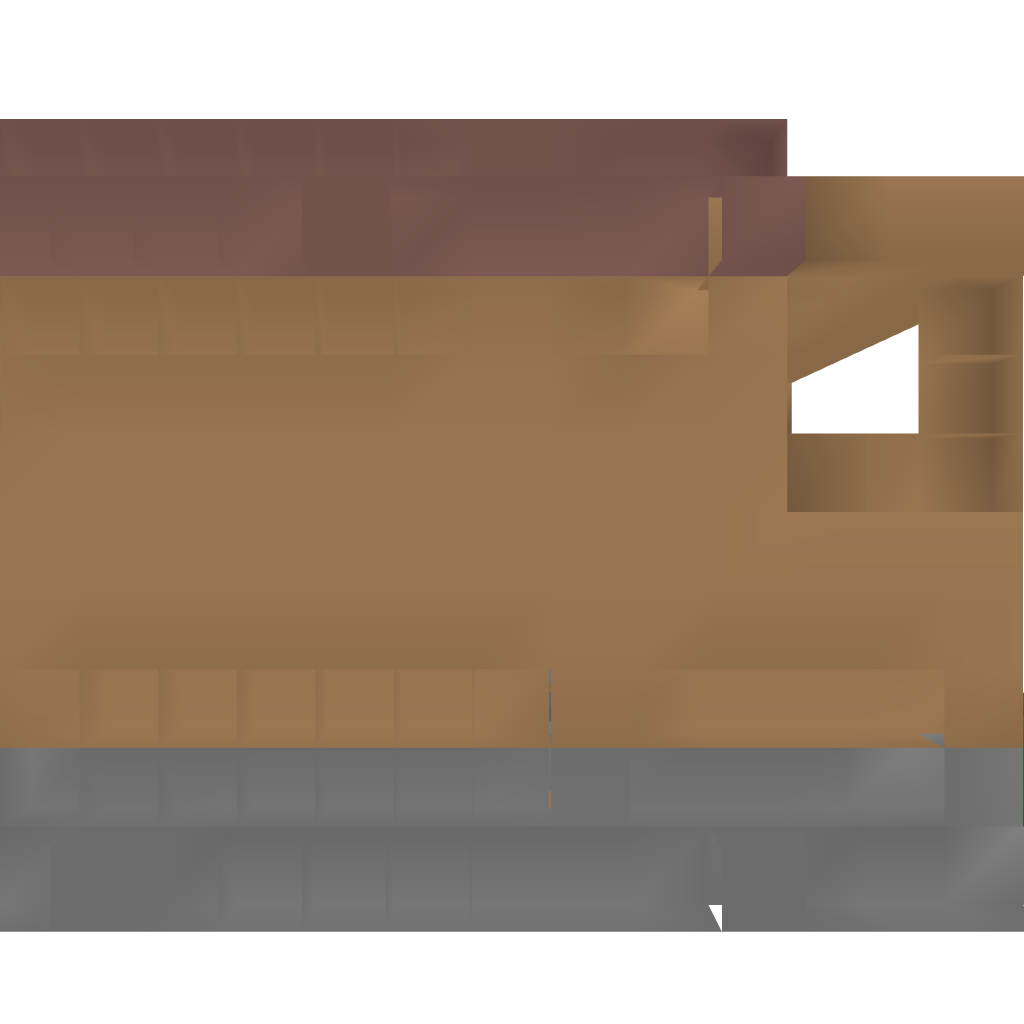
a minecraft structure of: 2-story Wood House (CF) bad low quality